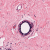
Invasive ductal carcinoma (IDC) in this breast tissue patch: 0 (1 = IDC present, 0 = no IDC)